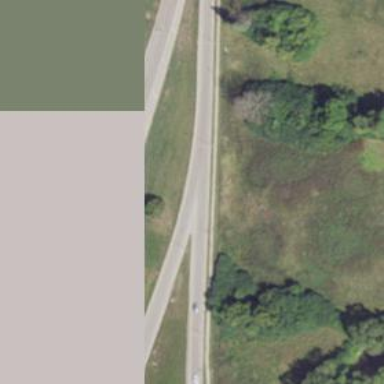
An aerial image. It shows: Primary link highway with asphalt surface.